Question: I'm building a registration page and one of the things I need to do is to check if the supplied email already exists. Here's my code for that:
'''
// Check if email already exists in the database
cn.Open();
SqlCommand Command = new SqlCommand("SELECT Email FROM Users WHERE Email = @Email", cn);
Command.Parameters.Add("@Email", SqlDbType.NVarChar).Value = _Email;
SqlDataReader Reader = Command.ExecuteReader(CommandBehavior.CloseConnection);
Reader.Read();
if (Reader.HasRows)
{
// Email already exists
Reader.Close();
Feedback.Text = "That email is already in use, please use another";
}
else
{
// Doesn't exist, proceed
}
'''
When this code is run, I get the following exception which is fired on the 'COmmand.ExecuteReader()' line:
'System.Data.SqlClient.SqlException: Invalid object name 'Users'.'
From what I know, it means it can't find the Users table. It's definitely there, I just created it and I can see it under the Server Explorer window:

Also, within my connection string I have 'Initial Catalog=db_74;' so it's using the correct database.
So, I'm at a loss as to what could be going wrong. Any ideas?
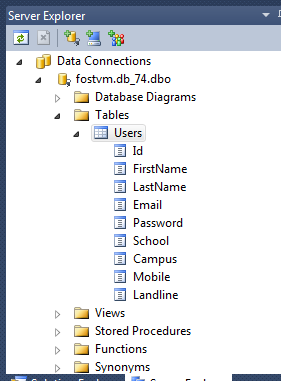
Answer: if you are using SqlExpress your Connection String Should must be this :
'''
Data Source=.\SQLEXPRESS;AttachDbFilename=|DataDirectory|\db_74.mdf;Integrated Security=True;User Instance=True
'''